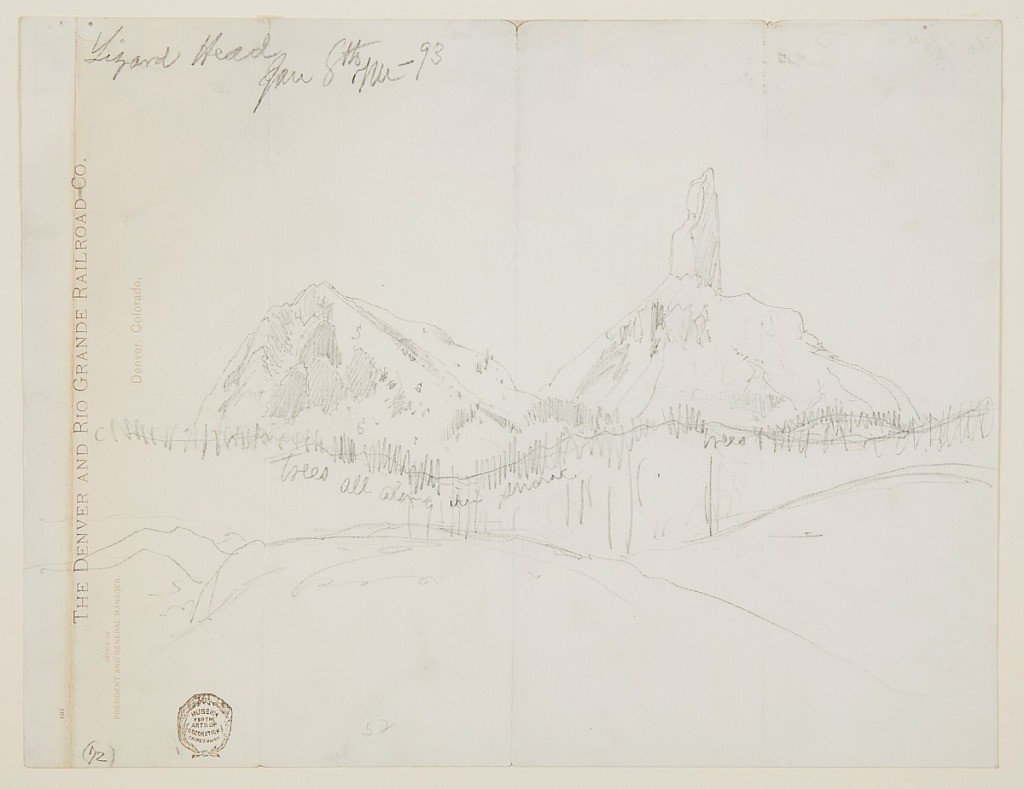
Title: Lizard Head, Colorado
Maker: Thomas Moran, American, b. Britain, 1837–1926
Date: January 8, 1893
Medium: Graphite on paper.
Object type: Drawing
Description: Horizontal view of two peaks, the right one of which is pinnacle-like.